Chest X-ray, AP view. Patient: 25 years old, sex M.
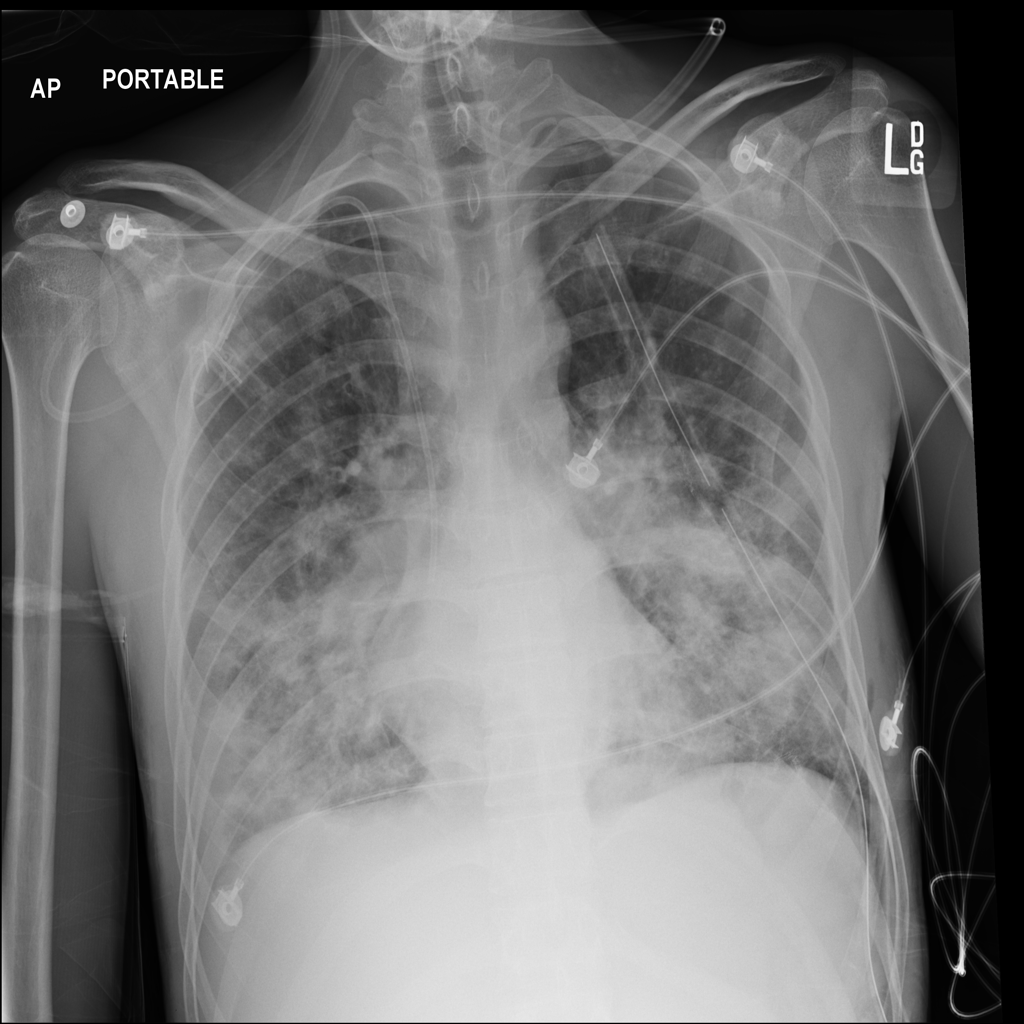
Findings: Emphysema, Infiltration, Pneumothorax